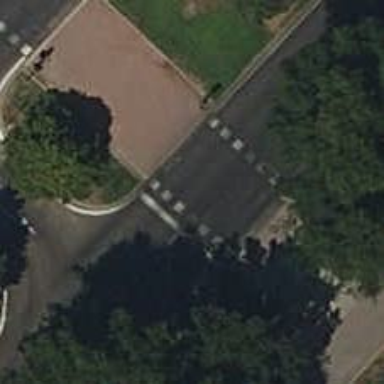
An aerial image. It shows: Road with traffic signals.